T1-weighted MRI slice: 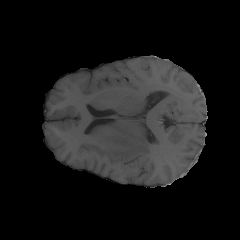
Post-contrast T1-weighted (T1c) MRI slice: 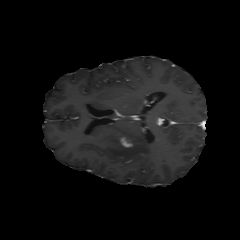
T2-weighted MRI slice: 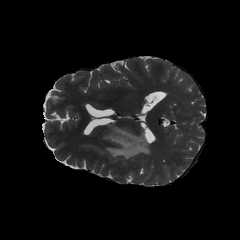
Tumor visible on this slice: yes